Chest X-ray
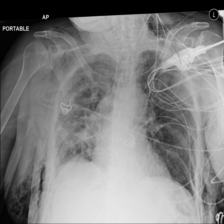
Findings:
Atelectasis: positive
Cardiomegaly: negative
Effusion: negative
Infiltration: positive
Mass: negative
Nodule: negative
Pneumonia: negative
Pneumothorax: negative
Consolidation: negative
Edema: negative
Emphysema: negative
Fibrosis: negative
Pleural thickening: negative
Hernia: negative